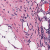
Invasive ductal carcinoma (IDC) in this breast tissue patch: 0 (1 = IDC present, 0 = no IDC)